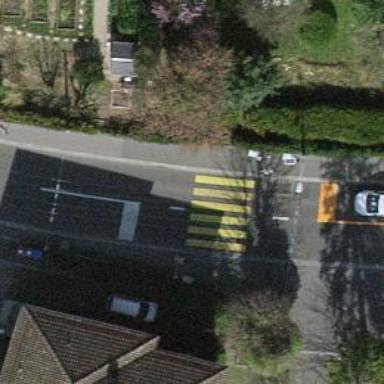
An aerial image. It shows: Zebra crossing on the road.